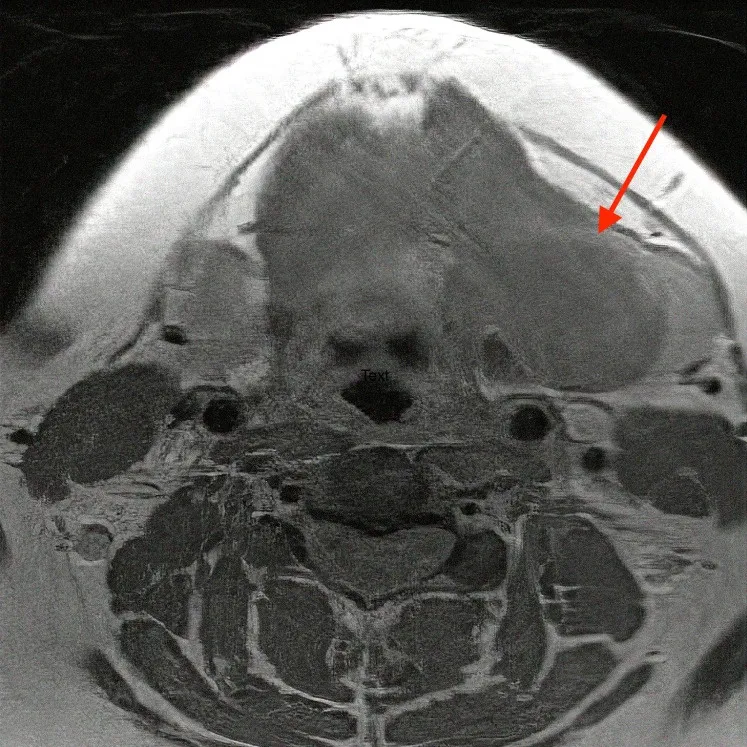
T1-weighted MRI of the head and neck with contrast, axial cut, demonstrating a thin-walled, nonenhancing, elongated cystic mass (red arrow) measuring 4.8 cm x 2.6 cm on the medial aspect of the left submandibular gland.
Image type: radiology (mri)